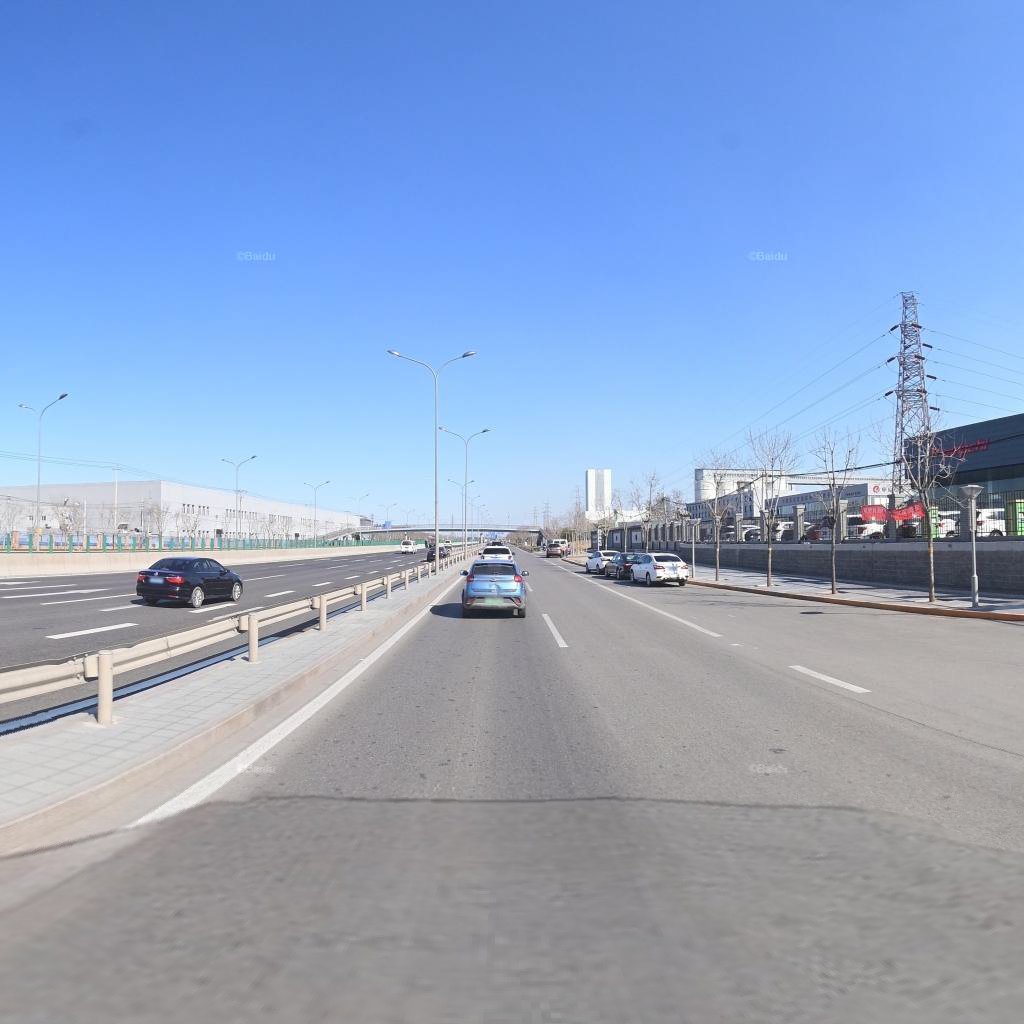
Region: Chaoyang
Road damage annotations: longitudinal crack